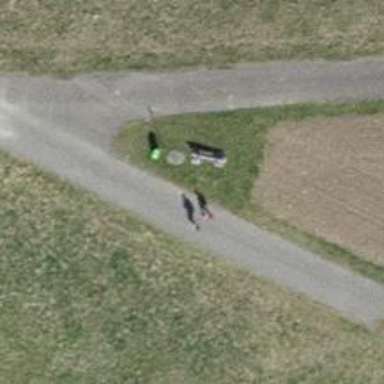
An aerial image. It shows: Brown bench in the vicinity.